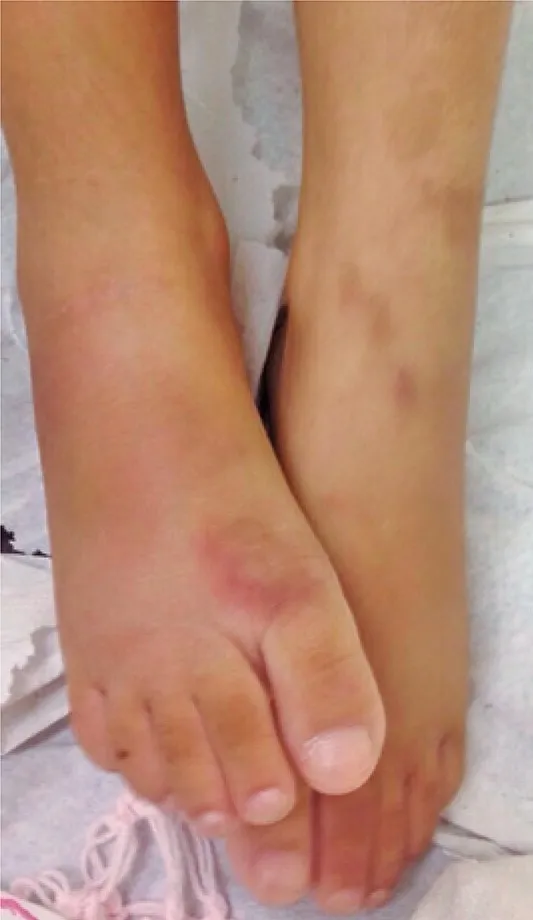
Erythematous lesions on the extensor region of the lower limbs.
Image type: medical_photograph (skin_photograph)